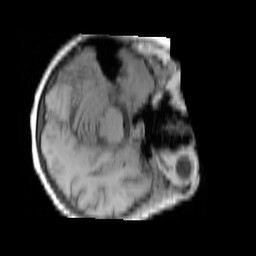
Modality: T1w
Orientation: axial
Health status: ill
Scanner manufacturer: siemens
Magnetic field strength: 3 T
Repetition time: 0.4 s
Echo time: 0.00272 s